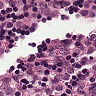
Metastatic tissue present: yes